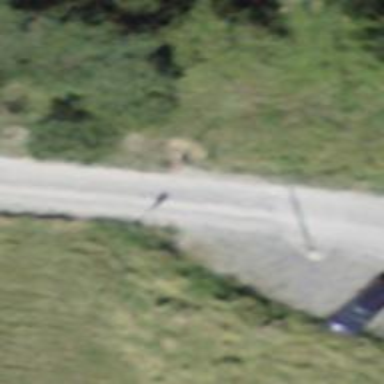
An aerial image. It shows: Lift gate barrier.